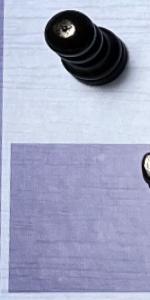
Label: Empty